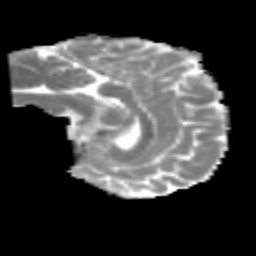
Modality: MD
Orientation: sagittal
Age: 29
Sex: male
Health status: healthy